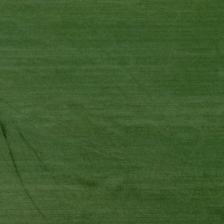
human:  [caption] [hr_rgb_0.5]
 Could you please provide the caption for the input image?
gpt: it is a piece of green meadow .

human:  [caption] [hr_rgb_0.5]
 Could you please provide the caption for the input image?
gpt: it is a piece of green meadow .

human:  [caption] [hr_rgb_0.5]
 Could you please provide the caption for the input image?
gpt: it is a piece of green meadow .

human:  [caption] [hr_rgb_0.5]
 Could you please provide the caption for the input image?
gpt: it is a piece of green meadow .

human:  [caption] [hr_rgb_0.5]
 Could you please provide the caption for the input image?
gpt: it is a piece of green meadow .